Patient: sex F, age 59
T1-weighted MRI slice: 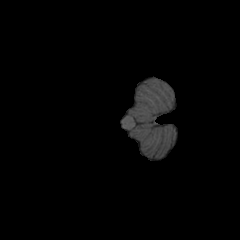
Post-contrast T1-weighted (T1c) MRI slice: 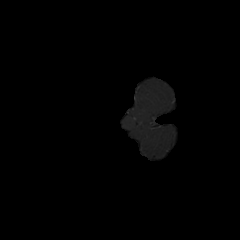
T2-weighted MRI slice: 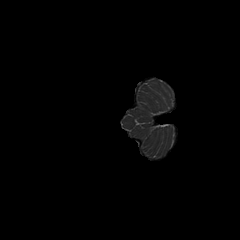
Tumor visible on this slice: no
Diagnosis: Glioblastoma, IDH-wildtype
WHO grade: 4